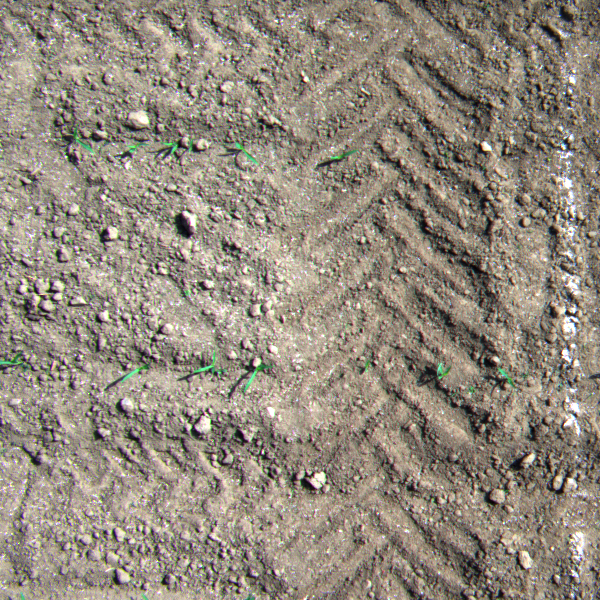
Acquisition date: 2023-05-25
Tile: 0473
Annotated plant instances:
label: maize
label: maize
label: maize
label: maize
label: maize
label: weed_other
label: maize
label: weed_other
label: weed_other
label: weed_other
label: amaranth
label: weed_other
label: weed_other
label: weed_other
label: weed_other
label: weed_other
label: weed_other
label: weed_other
label: maize
label: weed_other
label: maize
label: maize
label: maize
label: weed_other
label: amaranth
label: maize
label: weed_other
label: barnyard_grass
label: barnyard_grass
label: amaranth
label: weed_other
label: weed_other
label: maize
label: maize
label: maize
label: amaranth
label: amaranth
label: weed_other
label: barnyard_grass
label: weed_other
label: weed_other
label: weed_other
label: amaranth
label: weed_other
label: weed_other
label: maize
label: maize
label: weed_other
label: weed_other
label: weed_other
label: weed_other
label: weed_other
label: weed_other
label: weed_other
label: weed_other
label: weed_other
label: weed_other
label: weed_other
label: weed_other
label: weed_other
label: weed_other
label: weed_other
label: weed_other
label: weed_other
label: weed_other
label: weed_other
label: weed_other
label: weed_other
label: weed_other
label: weed_other
label: weed_other
label: weed_other
label: weed_other
label: weed_other
label: barnyard_grass
label: weed_other